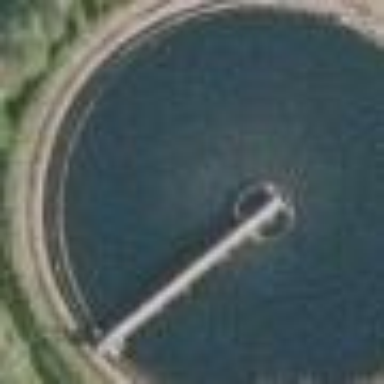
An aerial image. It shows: View of wastewater plant.